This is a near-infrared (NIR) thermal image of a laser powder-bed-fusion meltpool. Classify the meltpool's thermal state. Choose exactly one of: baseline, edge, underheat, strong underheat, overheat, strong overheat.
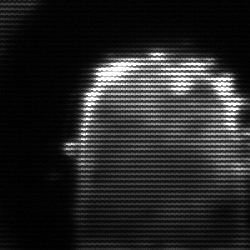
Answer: baseline